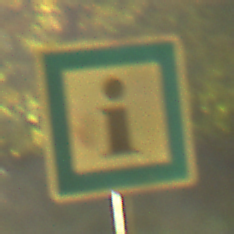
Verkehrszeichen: Informationsstelle
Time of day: SunriseSunset
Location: Outdoor (Nature)
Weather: PartlyCloudy
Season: NotSpecified
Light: Natural